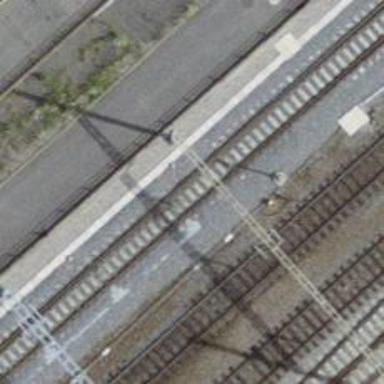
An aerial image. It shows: Railway switch.